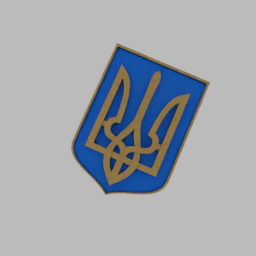
Label: decoration